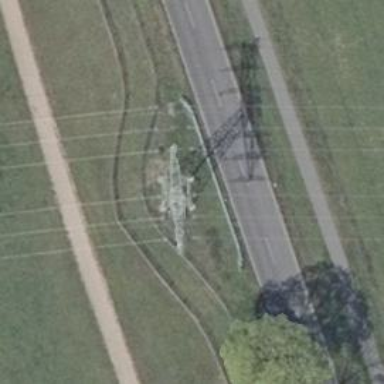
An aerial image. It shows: Power tower.